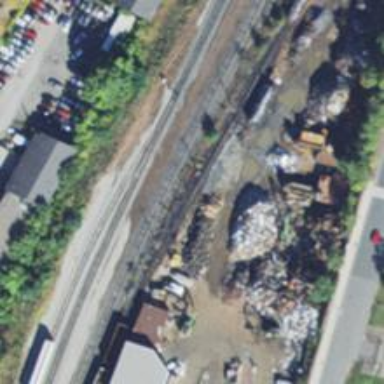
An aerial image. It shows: Abandoned railway yard is depicted.